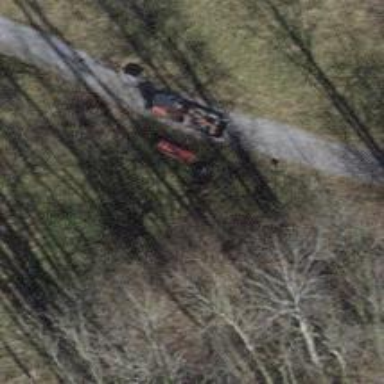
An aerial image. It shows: Red bench.